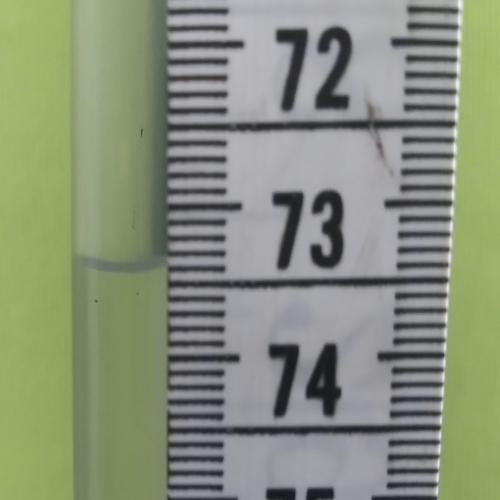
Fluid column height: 73.4 cm